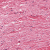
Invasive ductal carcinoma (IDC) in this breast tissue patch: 0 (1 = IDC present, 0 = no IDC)